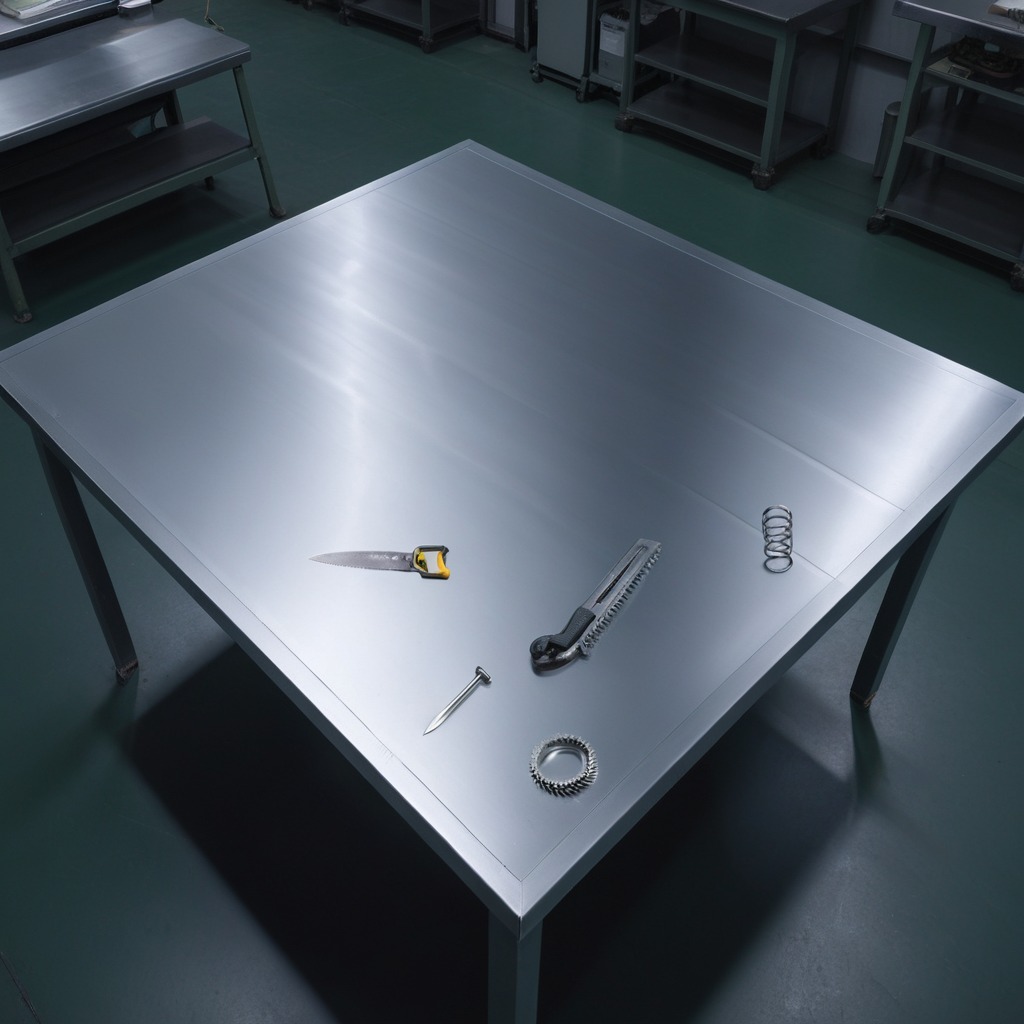
A steel gear with teeth, a utility knife, an iron nail, a coiled metal spring, and a handheld metal saw are lying on the tabletop.